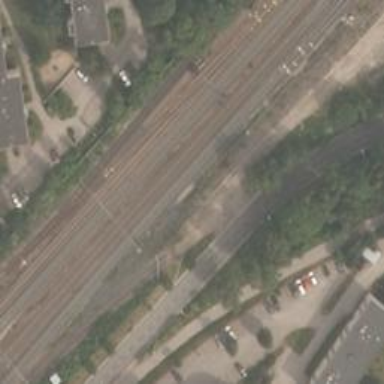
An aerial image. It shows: Railway signal.